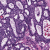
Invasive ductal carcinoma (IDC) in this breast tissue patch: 1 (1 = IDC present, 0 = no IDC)